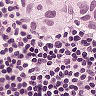
Metastatic tissue present: yes